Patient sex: M
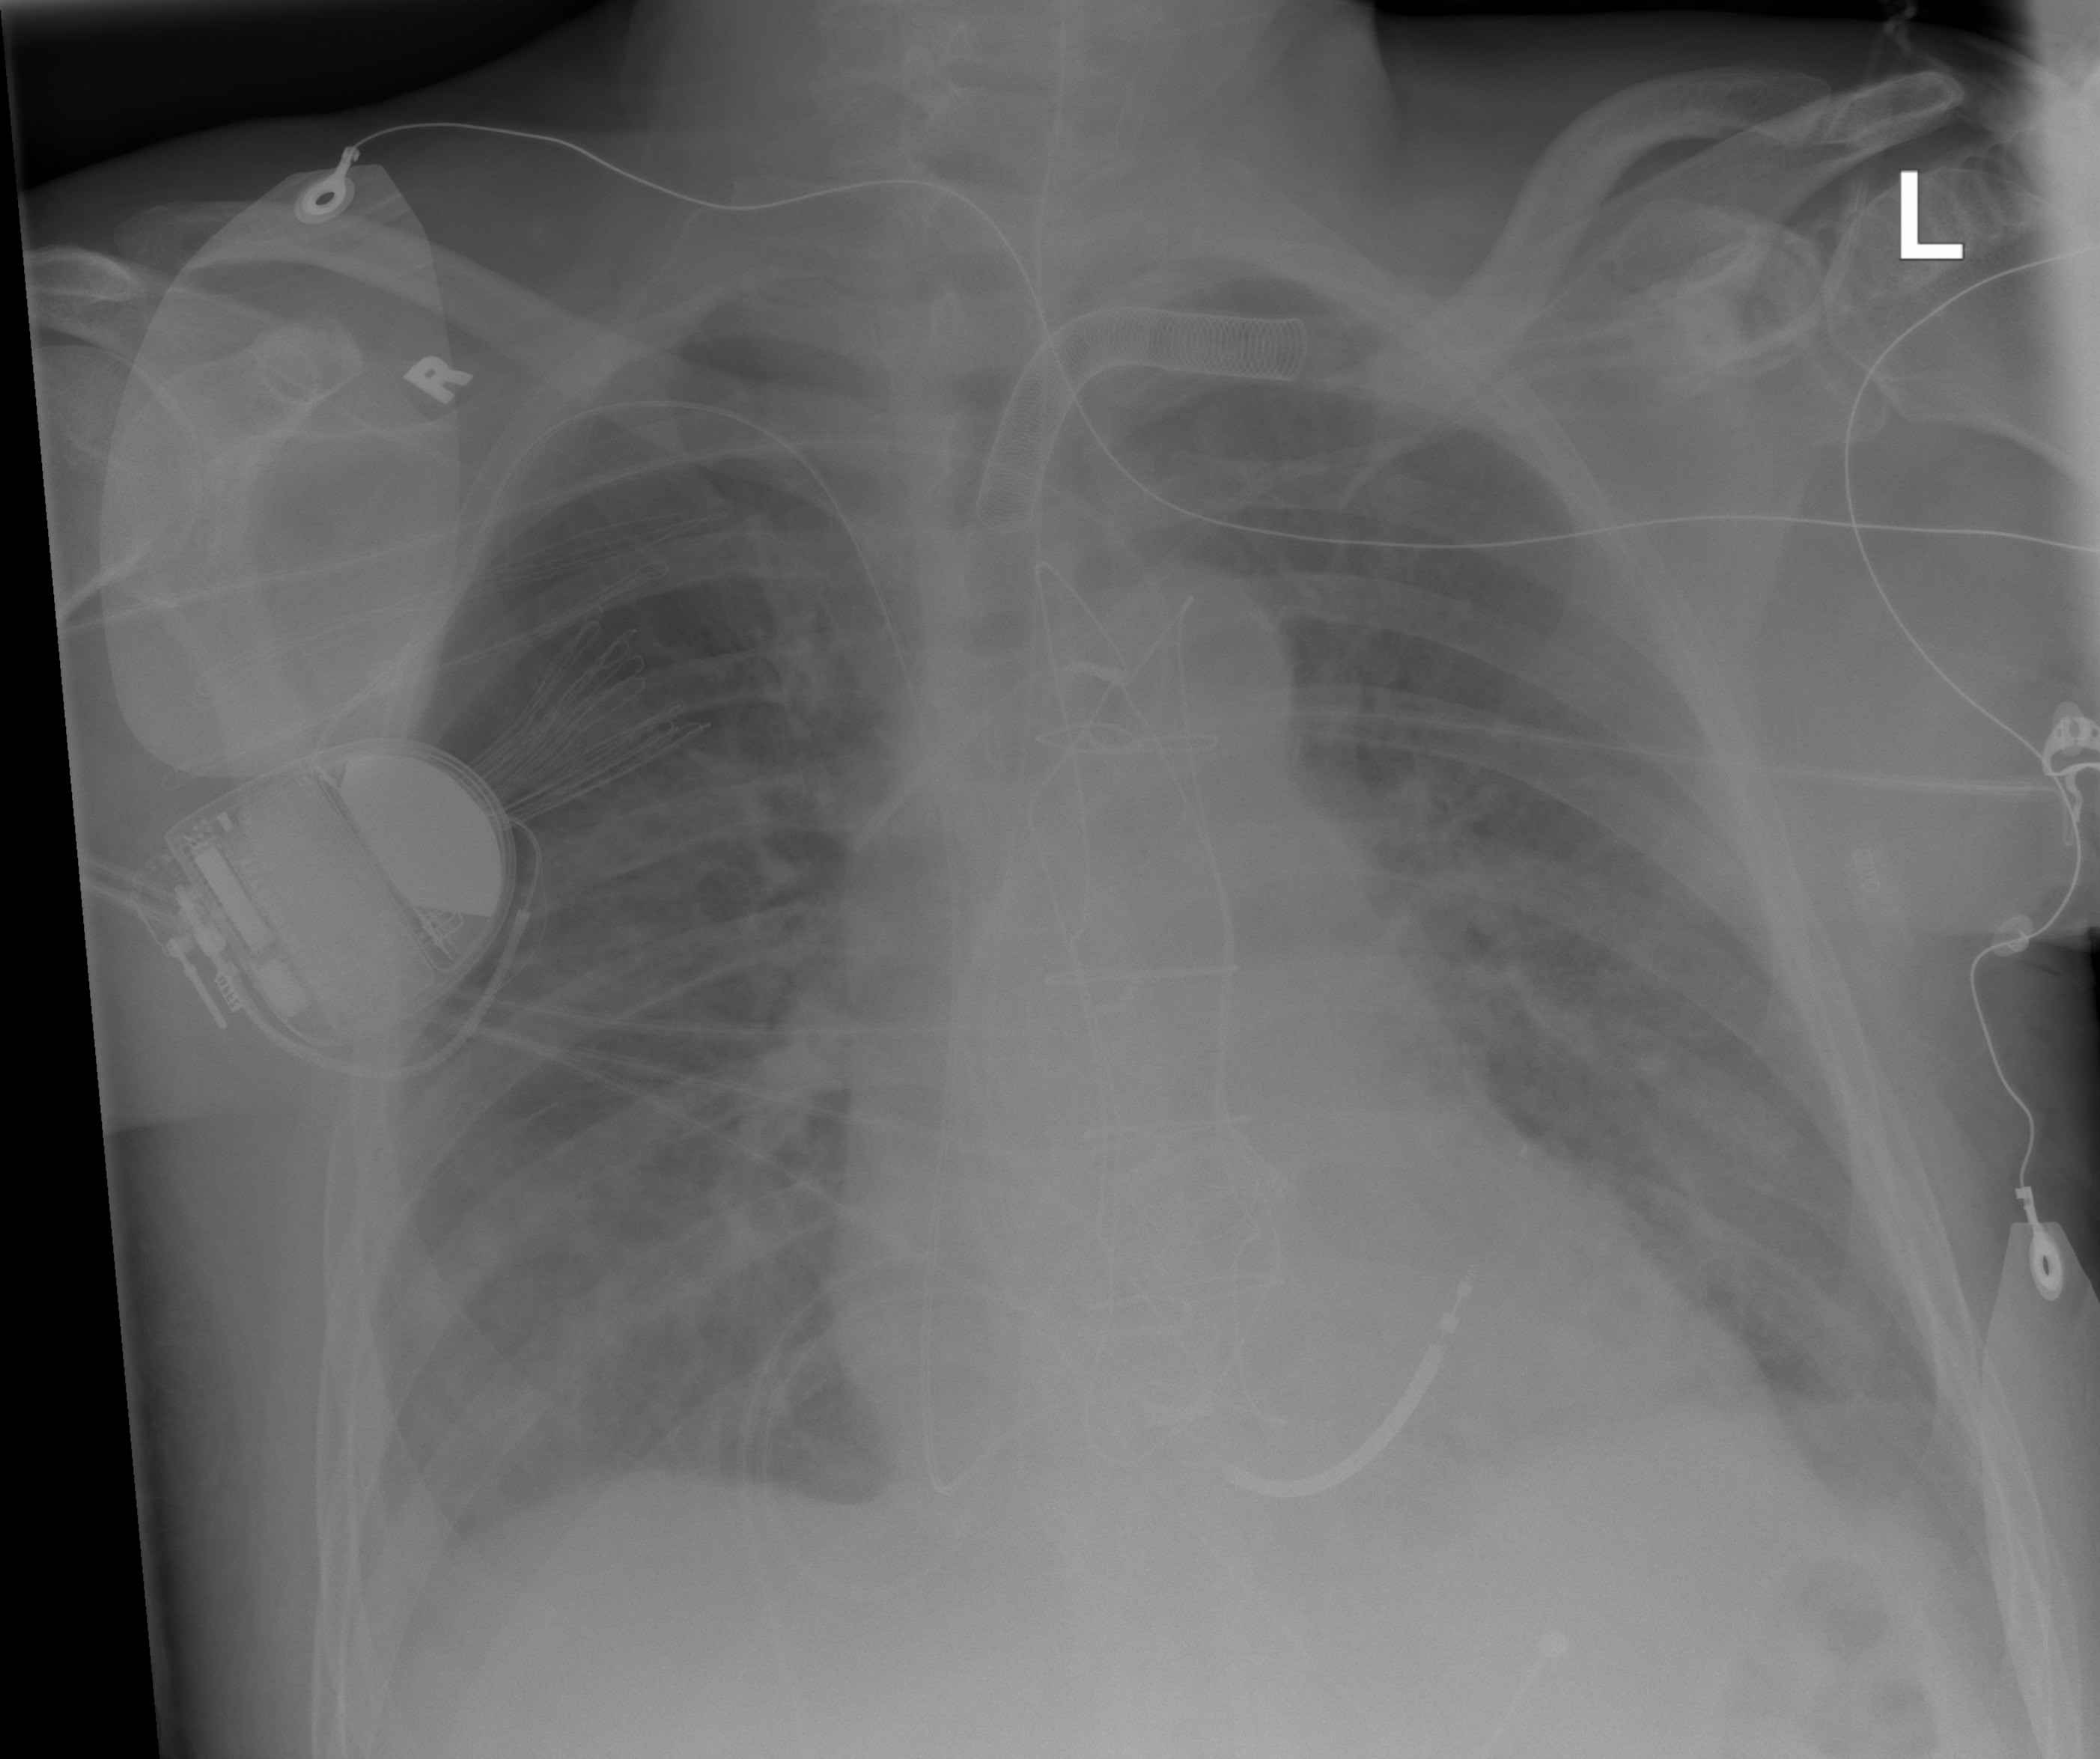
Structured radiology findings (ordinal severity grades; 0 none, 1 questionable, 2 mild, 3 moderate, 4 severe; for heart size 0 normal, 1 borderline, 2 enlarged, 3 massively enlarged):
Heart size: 2
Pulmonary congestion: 2
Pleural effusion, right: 2
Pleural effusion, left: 2
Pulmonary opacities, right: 2
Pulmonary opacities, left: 0
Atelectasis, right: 0
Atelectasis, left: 0